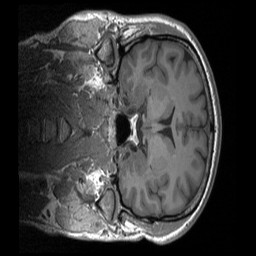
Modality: T1w
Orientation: coronal
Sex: male
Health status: ill
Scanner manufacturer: siemens
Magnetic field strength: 3 T
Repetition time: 1.66 s
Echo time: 0.00254 s